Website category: sports
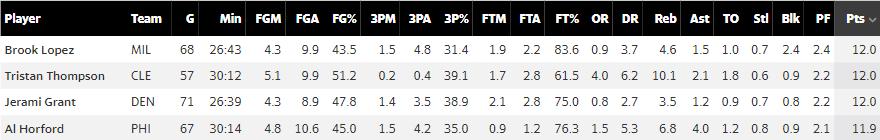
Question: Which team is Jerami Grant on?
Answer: DEN

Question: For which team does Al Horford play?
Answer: PHI

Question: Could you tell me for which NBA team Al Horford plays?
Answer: PHI

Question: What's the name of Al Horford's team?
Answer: PHI

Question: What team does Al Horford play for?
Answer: PHI

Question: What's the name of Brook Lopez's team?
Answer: MIL

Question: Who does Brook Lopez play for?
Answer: MIL

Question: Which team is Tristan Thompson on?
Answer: CLE

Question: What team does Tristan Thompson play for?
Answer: CLE

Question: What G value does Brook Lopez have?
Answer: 68

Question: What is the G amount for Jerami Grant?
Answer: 71

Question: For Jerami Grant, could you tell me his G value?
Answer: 71

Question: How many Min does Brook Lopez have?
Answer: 26:43

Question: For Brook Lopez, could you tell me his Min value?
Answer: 26:43

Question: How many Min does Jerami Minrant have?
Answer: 26:39

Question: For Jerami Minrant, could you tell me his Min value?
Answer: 26:39

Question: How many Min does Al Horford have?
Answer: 30:14

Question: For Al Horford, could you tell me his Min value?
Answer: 30:14

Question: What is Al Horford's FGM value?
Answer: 4.8

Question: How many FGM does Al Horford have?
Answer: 4.8

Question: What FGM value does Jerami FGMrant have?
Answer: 4.3

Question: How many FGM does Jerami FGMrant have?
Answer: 4.3

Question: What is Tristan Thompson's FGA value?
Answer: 9.9

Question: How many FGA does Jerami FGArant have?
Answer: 8.9

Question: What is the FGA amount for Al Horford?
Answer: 10.6

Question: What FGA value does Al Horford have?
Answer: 10.6

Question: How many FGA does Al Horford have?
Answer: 10.6

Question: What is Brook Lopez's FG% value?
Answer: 43.5

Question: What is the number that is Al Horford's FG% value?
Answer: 45.0

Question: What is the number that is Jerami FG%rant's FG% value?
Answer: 47.8

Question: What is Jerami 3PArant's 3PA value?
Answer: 3.5

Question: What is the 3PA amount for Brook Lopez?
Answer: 4.8

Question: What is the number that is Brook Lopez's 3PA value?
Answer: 4.8

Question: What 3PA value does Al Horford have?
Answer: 4.2

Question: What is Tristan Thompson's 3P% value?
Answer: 39.1

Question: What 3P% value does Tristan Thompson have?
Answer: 39.1

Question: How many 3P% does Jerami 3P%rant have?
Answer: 38.9

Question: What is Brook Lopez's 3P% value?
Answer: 31.4

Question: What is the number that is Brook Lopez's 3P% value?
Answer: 31.4

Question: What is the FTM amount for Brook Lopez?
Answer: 1.9

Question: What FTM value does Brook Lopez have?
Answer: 1.9

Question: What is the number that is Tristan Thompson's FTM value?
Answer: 1.7

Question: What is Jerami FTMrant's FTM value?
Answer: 2.1

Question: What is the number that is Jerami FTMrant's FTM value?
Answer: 2.1

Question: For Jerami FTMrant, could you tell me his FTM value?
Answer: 2.1

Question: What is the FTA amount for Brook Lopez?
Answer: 2.2

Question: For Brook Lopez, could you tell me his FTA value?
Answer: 2.2

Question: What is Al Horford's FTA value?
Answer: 1.2

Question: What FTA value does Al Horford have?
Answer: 1.2

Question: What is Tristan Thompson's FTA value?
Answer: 2.8

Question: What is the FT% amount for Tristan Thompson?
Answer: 61.5

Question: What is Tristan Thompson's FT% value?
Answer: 61.5

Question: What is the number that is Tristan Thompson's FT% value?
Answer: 61.5

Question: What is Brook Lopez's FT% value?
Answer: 83.6

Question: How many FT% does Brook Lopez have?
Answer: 83.6

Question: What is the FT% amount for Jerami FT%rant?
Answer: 75.0

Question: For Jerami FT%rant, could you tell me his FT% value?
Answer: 75.0

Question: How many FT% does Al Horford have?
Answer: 76.3

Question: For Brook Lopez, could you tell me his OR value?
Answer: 0.9

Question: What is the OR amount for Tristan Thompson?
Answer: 4.0

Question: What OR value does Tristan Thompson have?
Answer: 4.0

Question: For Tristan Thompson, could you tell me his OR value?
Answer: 4.0

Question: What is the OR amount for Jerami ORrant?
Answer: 0.8

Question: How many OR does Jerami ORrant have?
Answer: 0.8